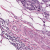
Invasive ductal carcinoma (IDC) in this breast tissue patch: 1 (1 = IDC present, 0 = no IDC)